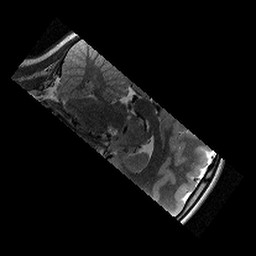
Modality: T2w
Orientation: sagittal
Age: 12
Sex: female
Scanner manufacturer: siemens
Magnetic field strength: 3 T
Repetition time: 9.23 s
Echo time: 0.067 s